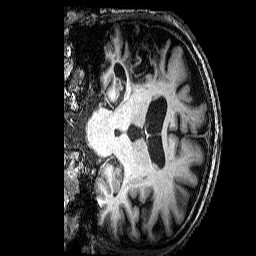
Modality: T1w
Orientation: coronal
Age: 68
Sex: male
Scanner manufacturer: siemens
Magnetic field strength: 3 T
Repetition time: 2.25 s
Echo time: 0.00452 s